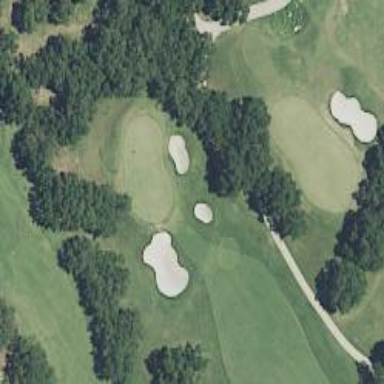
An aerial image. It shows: View of golf hole.